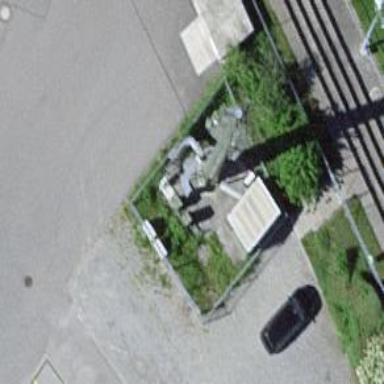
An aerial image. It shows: Communication mast tower.